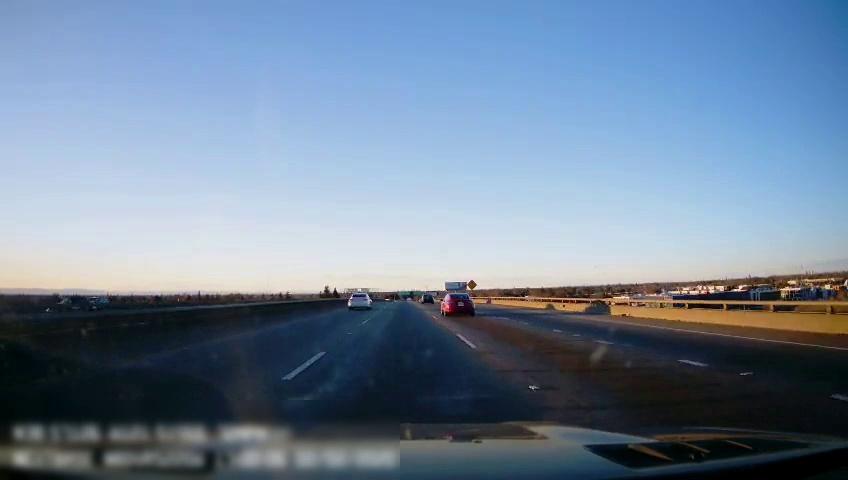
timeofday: Day
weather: Sunny
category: Drivable Space
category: Vehicles | Car
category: Vehicles | Car
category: Vehicles | Car
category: Lanes | Current Lane
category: Lanes | Current Lane
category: Lanes | Alternate Lane
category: Lanes | Alternate Lane
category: Traffic | Signs